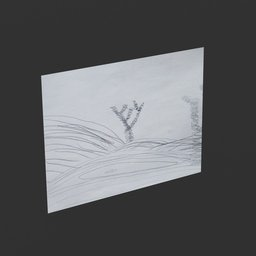
Label: decoration